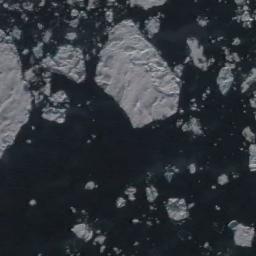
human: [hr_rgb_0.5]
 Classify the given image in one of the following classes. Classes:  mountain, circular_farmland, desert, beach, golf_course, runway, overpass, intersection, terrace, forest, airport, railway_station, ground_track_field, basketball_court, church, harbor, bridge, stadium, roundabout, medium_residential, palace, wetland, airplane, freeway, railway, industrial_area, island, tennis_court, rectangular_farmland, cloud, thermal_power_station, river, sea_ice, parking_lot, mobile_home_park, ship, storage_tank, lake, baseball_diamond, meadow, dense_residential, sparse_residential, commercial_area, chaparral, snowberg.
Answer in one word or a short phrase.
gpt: sea_ice